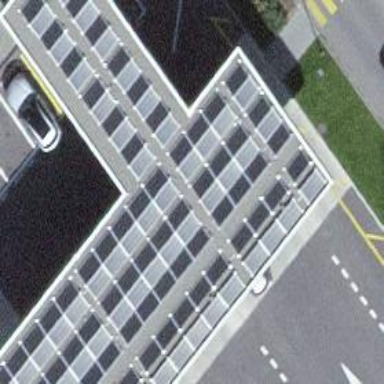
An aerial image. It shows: Fuel station that offers Compressed Natural Gas (CNG).